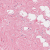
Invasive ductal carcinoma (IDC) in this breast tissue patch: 0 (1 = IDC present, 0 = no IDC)